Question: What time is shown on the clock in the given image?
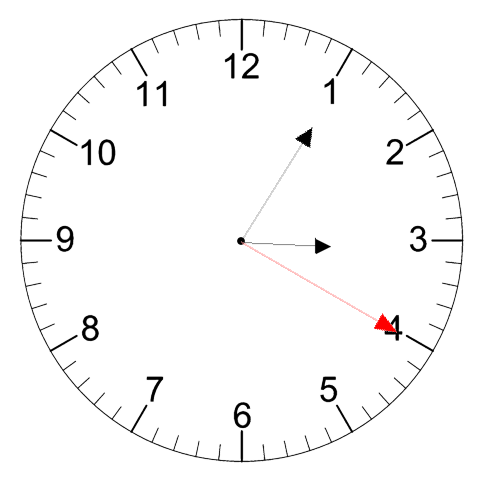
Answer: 03:05:20